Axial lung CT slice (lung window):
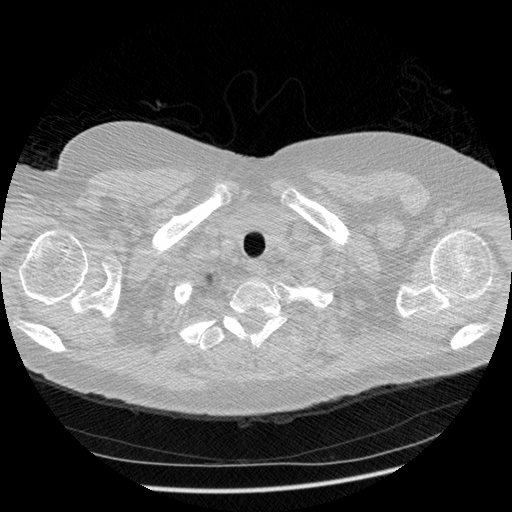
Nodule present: no